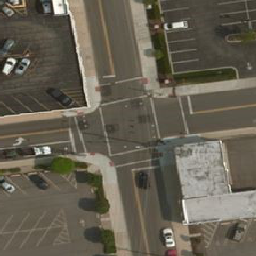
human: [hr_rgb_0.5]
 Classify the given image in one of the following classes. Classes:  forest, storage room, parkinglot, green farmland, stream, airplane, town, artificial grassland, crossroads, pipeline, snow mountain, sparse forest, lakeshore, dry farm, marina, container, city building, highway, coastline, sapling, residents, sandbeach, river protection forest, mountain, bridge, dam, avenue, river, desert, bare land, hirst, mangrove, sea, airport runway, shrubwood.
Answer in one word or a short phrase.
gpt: crossroads